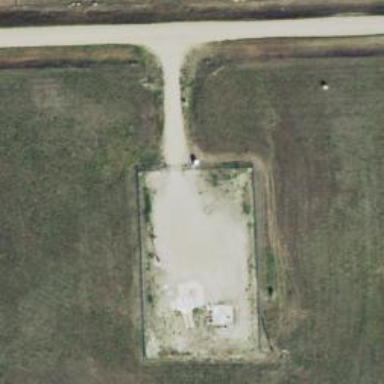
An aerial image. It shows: Military bunker within fenced area.